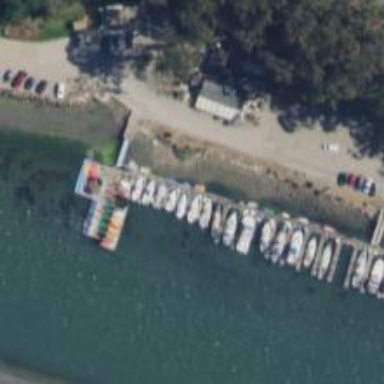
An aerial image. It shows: Pier with mooring facilities.